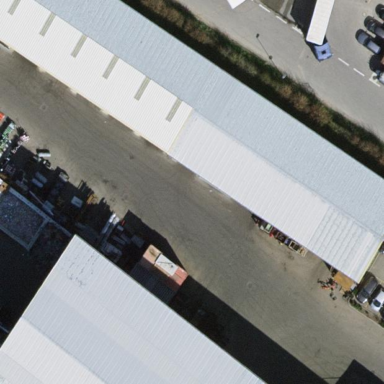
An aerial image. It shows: Industrial building.